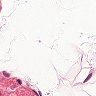
Metastatic tissue present: no